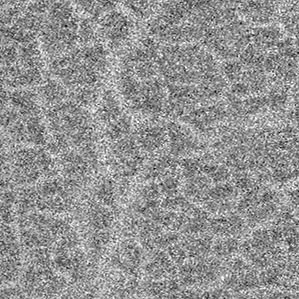
Label: frost